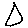
Label: triangle